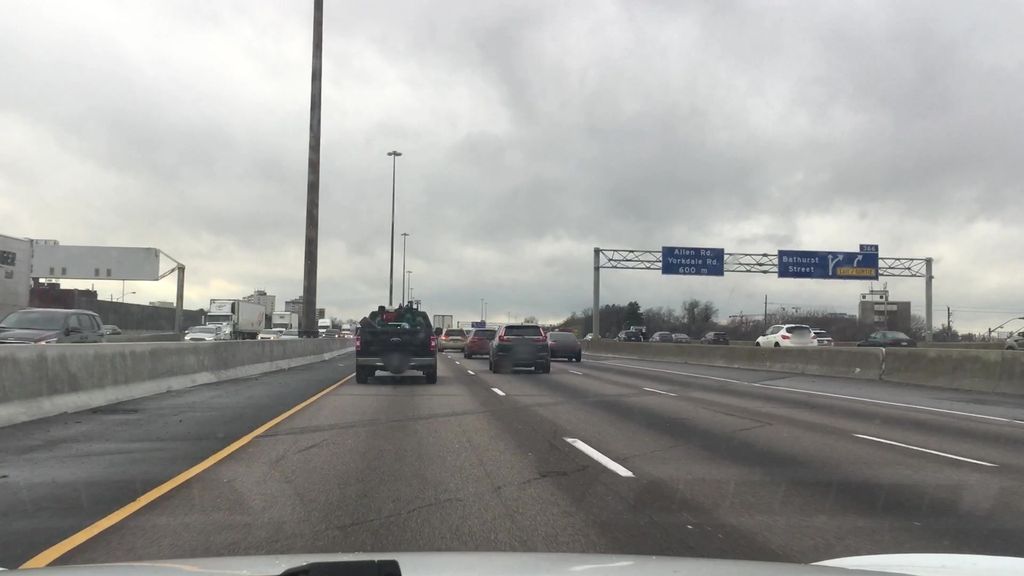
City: toronto